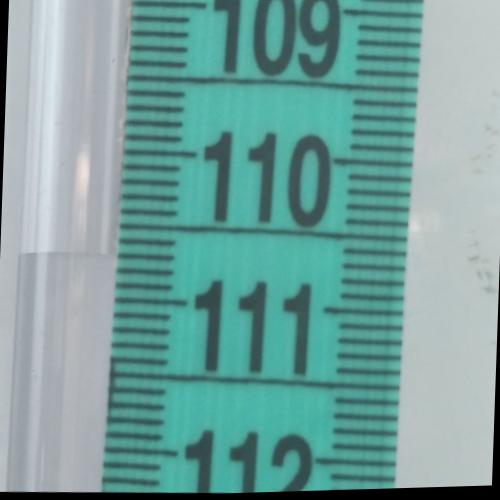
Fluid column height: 110.7 cm